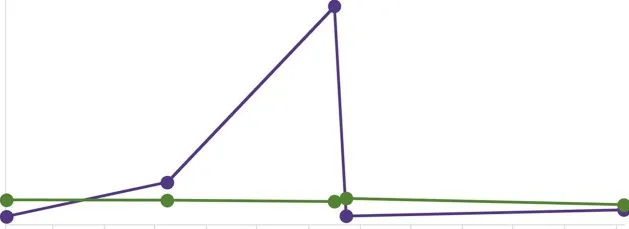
Triglyceride and cholesterol concentrations over time. Triglyceride and cholesterol concentrations share a scale (mg/dL) on the y-axis.
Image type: chart (chart)